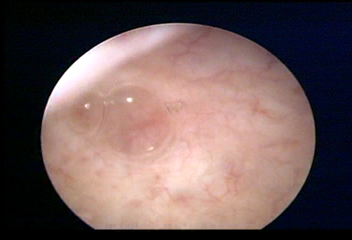
Modality: WLC
Class: Foreign bodies
Subclass: AirBubble
Bladder cancer association: No
Annotated structures: Air bubble